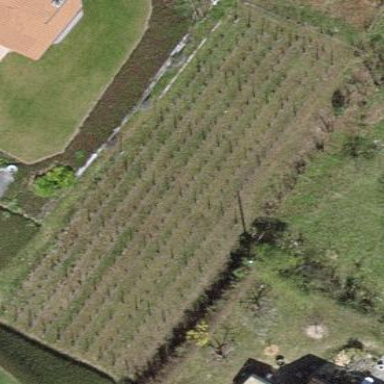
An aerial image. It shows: Beautiful vineyard in the countryside.